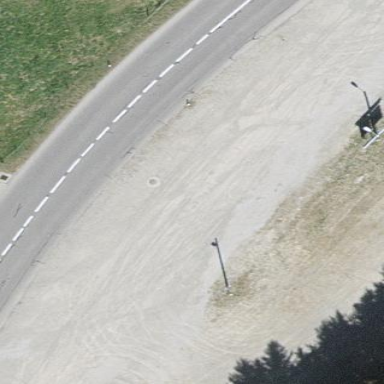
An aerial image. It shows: Parking area with pebblestone surface.